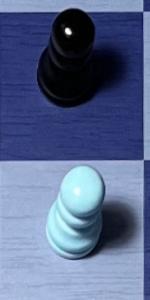
Label: Pawn_White